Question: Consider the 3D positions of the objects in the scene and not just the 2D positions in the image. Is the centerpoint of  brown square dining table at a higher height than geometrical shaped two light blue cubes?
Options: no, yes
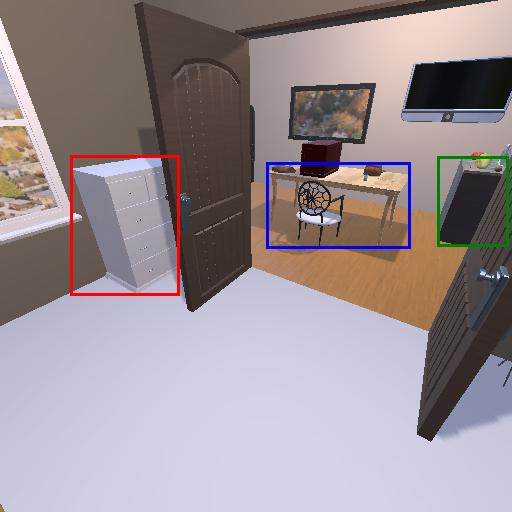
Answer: no